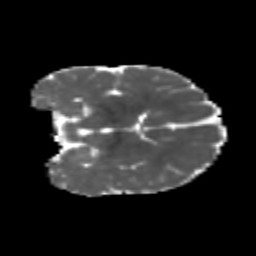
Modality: MD
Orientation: coronal
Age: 6
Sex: male
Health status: healthy